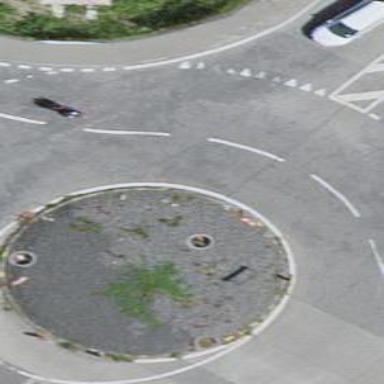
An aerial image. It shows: Primary highway with asphalt surface leading to roundabout. The roundabout features designated cycle lane.